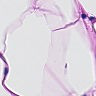
Metastatic tissue present: no